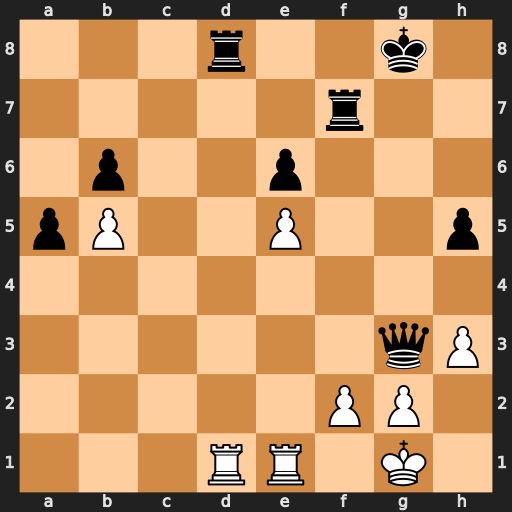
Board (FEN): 3r2k1/5r2/1p2p3/pP2P2p/8/6qP/5PP1/3RR1K1
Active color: w
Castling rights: -
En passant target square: -
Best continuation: Rxd8+ Kg7 fxg3